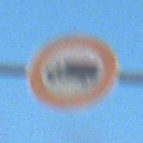
Verkehrszeichen: VerbotFuerKraftfahrzeugeUeberDreiKommaFuenfTonnen
Umgebung: Outdoor, Nature
Tageszeit: SunriseSunset
Wetter: PartlyCloudy
Licht: Natural
Jahreszeit: NotSpecified
Kontrast: MediumContrast